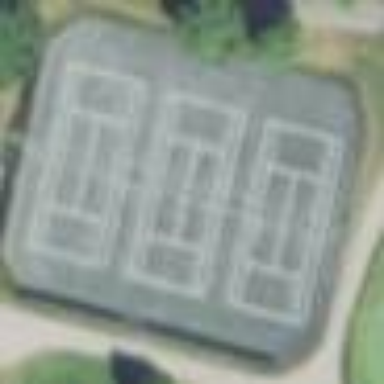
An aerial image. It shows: Tennis court on the leisure land pitch.